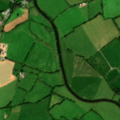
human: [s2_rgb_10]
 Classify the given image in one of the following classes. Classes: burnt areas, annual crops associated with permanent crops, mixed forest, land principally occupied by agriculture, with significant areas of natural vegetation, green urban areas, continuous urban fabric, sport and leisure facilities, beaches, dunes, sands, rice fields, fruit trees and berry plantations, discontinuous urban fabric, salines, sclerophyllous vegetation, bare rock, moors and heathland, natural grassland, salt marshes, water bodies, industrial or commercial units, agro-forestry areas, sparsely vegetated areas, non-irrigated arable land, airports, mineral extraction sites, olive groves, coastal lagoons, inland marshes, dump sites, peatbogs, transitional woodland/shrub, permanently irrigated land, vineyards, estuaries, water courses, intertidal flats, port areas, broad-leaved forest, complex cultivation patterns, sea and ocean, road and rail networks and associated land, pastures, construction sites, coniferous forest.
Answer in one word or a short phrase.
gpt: non-irrigated arable land, pastures